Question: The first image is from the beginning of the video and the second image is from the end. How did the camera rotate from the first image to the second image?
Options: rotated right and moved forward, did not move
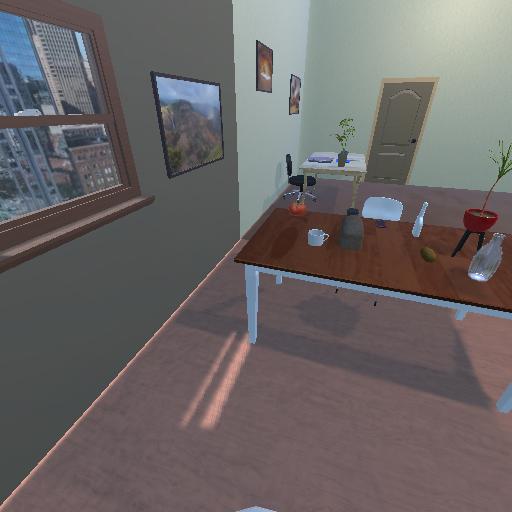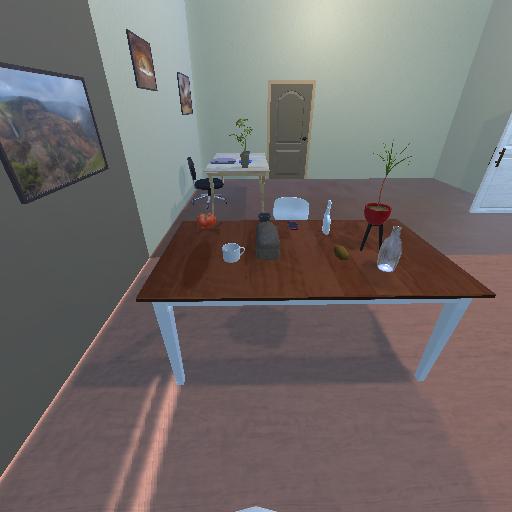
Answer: rotated right and moved forward